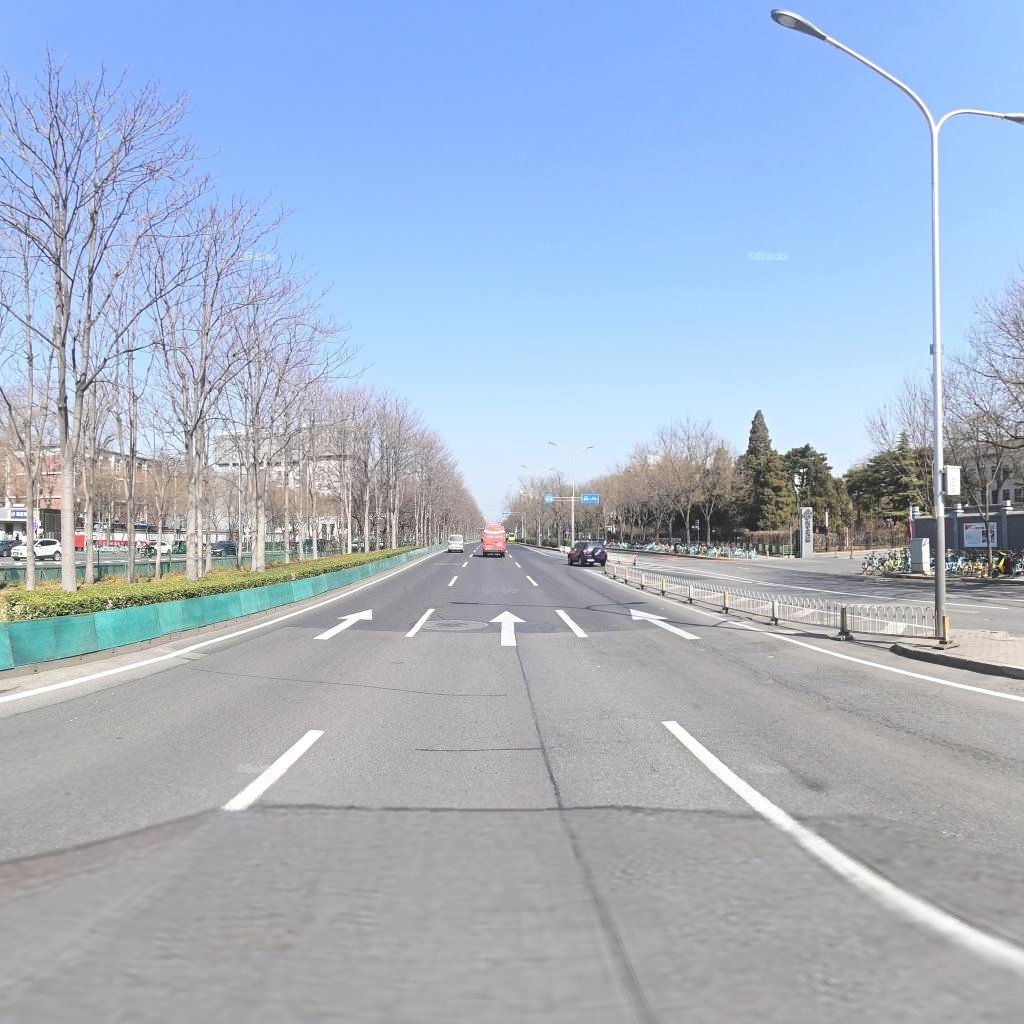
Region: Haidian
Road damage annotations: longitudinal patch, transverse patch, transverse patch, manhole cover